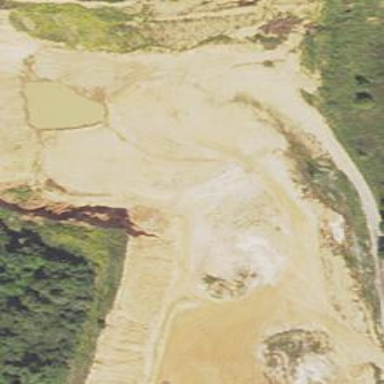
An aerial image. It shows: Quarry area.